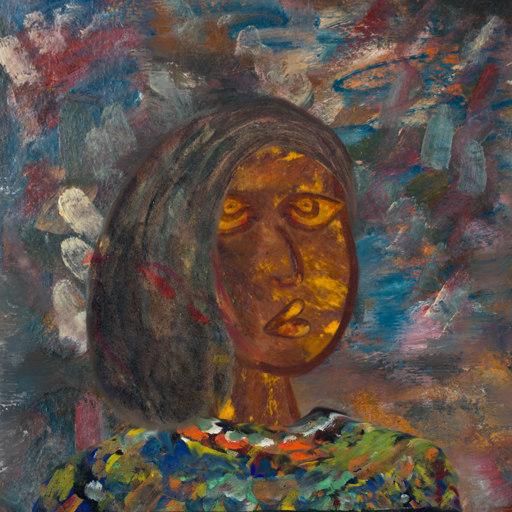
Background: Boggyland, Head And Neck Side: Comrade, Face Side: Comrade, Bust: An_Impression, Hair Side: Gypsy_Mother, Head Accessory: Blank, Second Necklace: Blank, Necklace: Blank, Baby: Blank